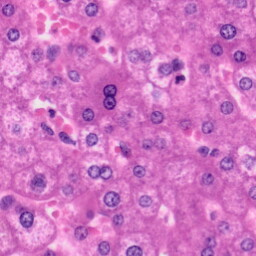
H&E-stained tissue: Liver